Interaction volume radius: 10 \u00c5
Interaction volume height: 15 \u00c5
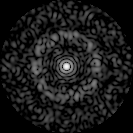
Disorder parameter: 0.8323